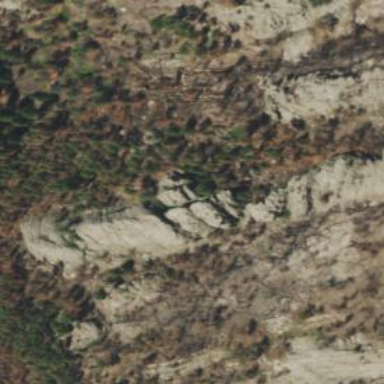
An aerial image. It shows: Landscape of bare rock.